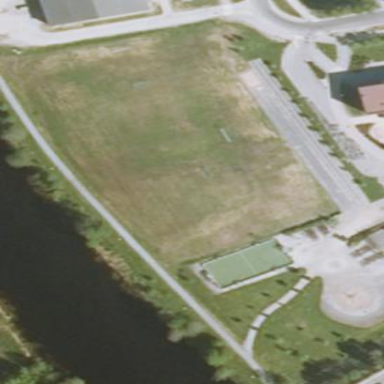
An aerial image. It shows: Soccer pitch for leisure land activities.